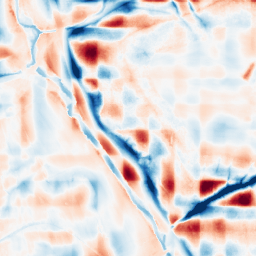
Category: wavelet
Decomposition family: wavelet_reverse_biorthogonal
Decomposition parameters: wavelet: rbio1.3
level: 5
Upsampling method: bicubic_16x
Upsampling parameters: scale: 16
Upsampling scale: 16